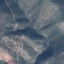
Land use / land cover class: HerbaceousVegetation